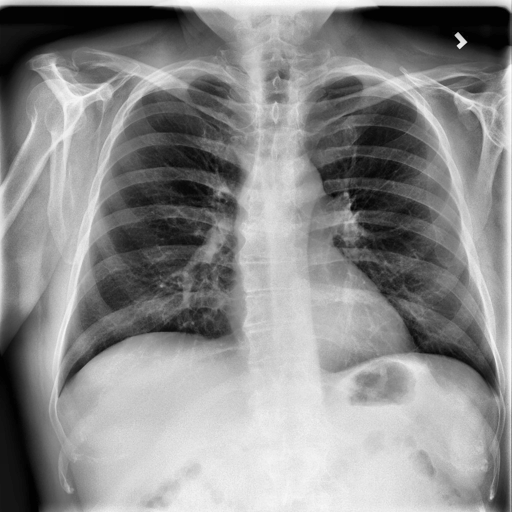
Finding: NORMAL